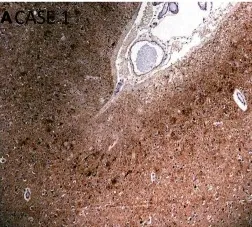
Selected microscopic findings on neuropathological examination. (A) Case 1: High power view of sample of cerebral cortex stained for hyperphosphorylated-tau shows concentration of neurofibrillary tangles predominantly in the superficial layers of the gray matter and in the depths of sulci, which is characteristic of CTE.
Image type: medical_photograph (skin_photograph)